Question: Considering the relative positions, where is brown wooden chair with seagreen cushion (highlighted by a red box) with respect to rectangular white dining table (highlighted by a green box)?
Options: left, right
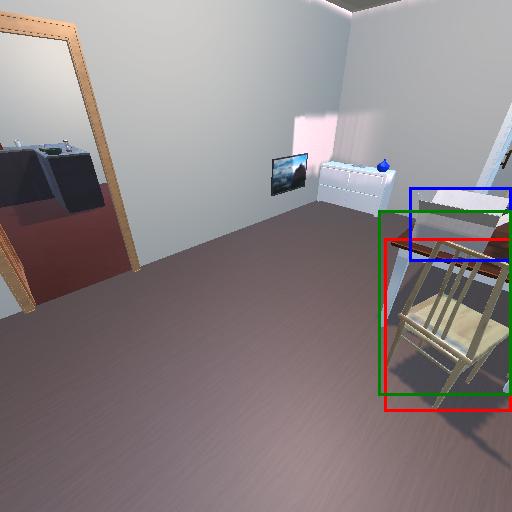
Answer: left